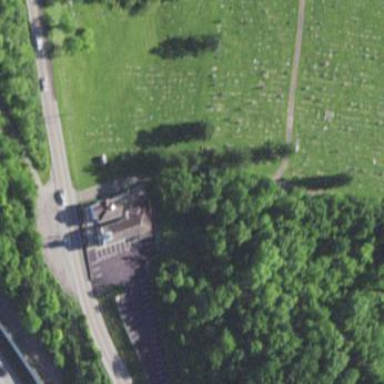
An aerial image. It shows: Cemetery.